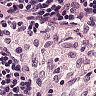
Metastatic tissue present: no